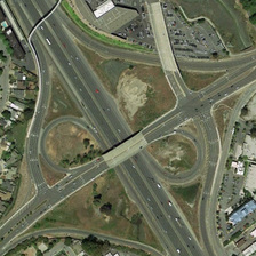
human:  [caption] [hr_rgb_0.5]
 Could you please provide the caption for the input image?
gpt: A diamond traffic system combining octagonal viaduct and cross viaduct is provided.

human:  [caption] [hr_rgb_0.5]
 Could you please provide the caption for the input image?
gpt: There is a DIAMANDA-shaped transportation system connecting an eight-shaped overpass and a cross-shaped overpass.

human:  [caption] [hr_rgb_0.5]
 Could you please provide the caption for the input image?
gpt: The two viaducts extend along a wide straight road and its auxiliary roads.

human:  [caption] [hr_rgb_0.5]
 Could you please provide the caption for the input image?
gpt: The two overpasses extend on the wide straight road and its ancillary roads.

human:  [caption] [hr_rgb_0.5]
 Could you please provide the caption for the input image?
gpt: The two viaducts span the wide straight road and its auxiliary roads.